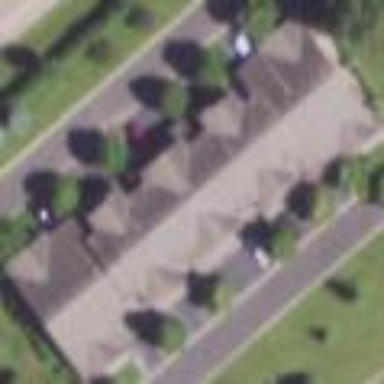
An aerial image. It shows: Terrace building.